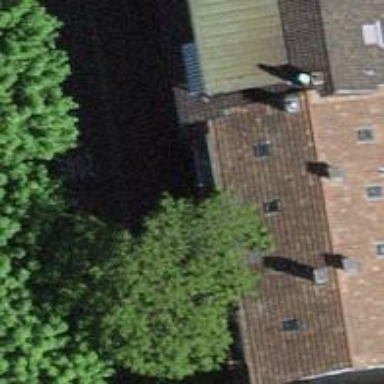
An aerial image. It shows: Gambrel-roofed building with apartments.